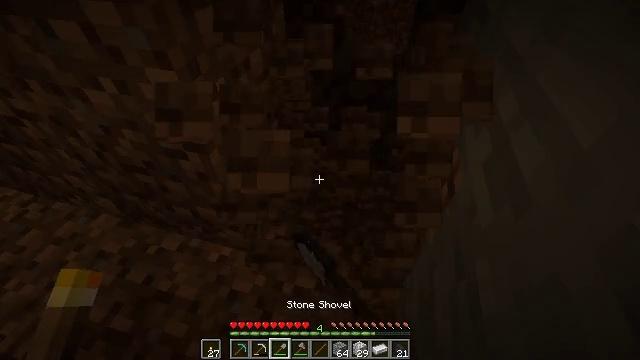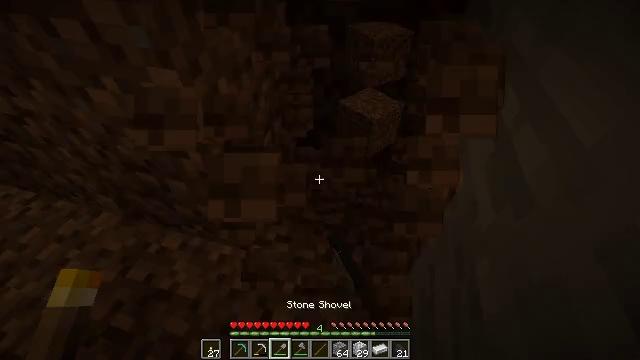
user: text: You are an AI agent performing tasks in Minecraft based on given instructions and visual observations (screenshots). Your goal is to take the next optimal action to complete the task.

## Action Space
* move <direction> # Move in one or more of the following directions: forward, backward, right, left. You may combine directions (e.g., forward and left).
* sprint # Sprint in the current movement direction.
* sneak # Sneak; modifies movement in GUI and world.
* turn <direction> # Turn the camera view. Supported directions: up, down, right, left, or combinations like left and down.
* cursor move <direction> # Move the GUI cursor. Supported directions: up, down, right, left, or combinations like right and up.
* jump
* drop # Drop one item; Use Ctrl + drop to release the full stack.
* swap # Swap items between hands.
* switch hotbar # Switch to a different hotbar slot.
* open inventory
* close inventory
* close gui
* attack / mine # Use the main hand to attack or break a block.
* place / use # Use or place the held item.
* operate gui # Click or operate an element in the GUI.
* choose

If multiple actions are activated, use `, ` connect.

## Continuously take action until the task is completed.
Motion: motion action
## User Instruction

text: Gather dirt.
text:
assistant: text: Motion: attack / mine
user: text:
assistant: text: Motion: attack / mine